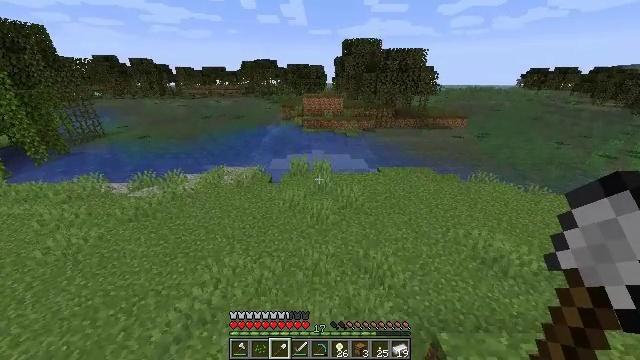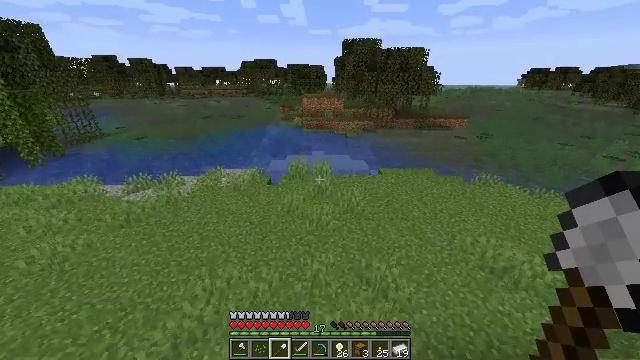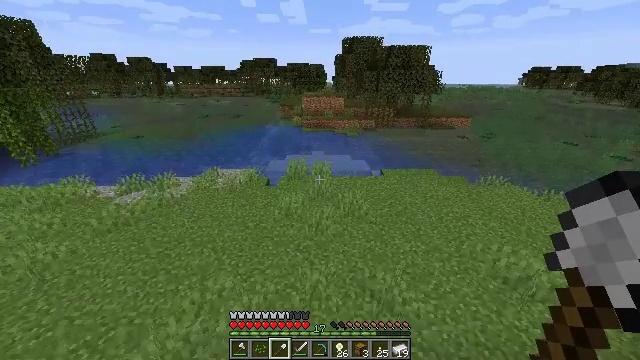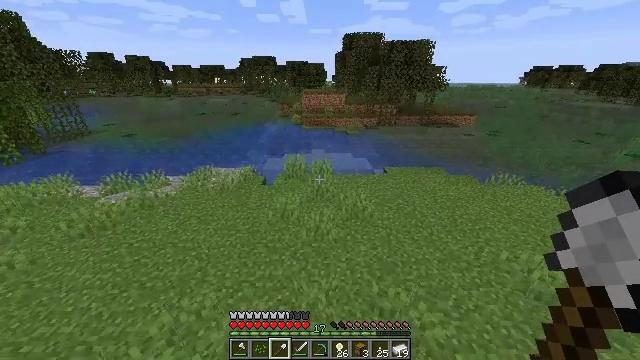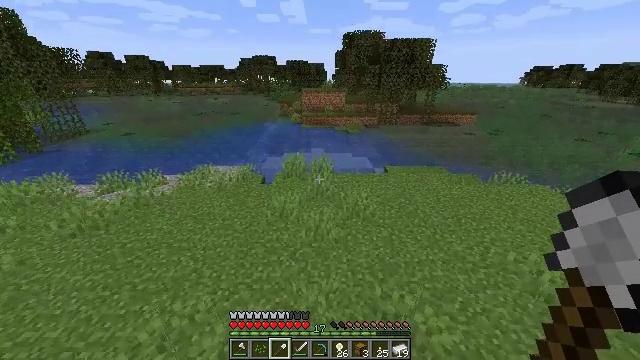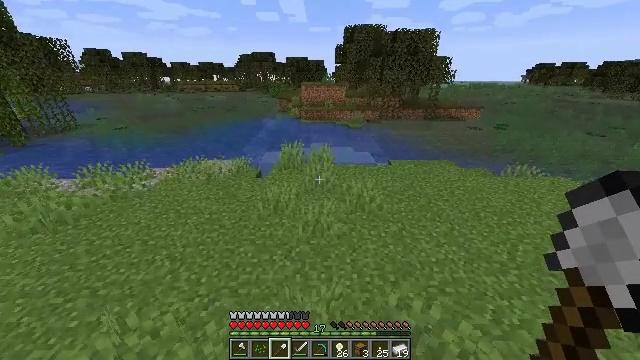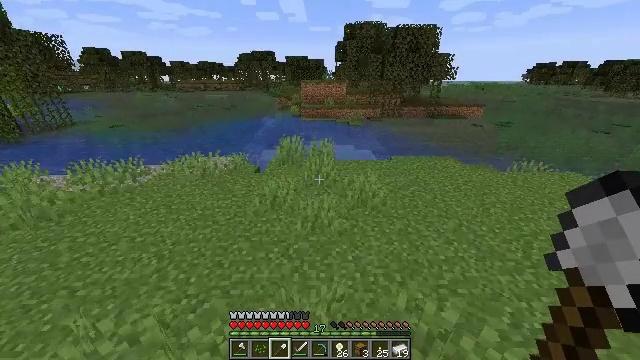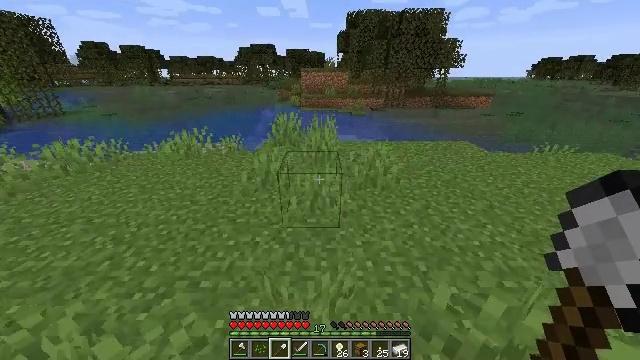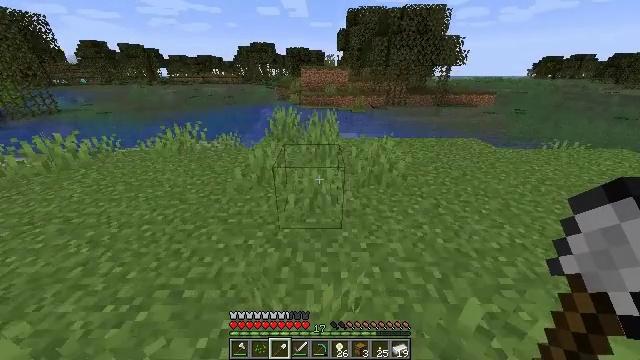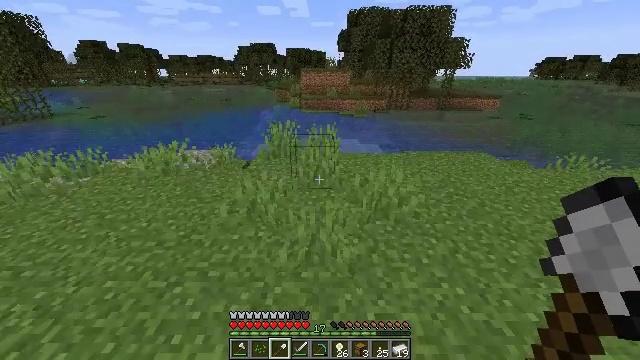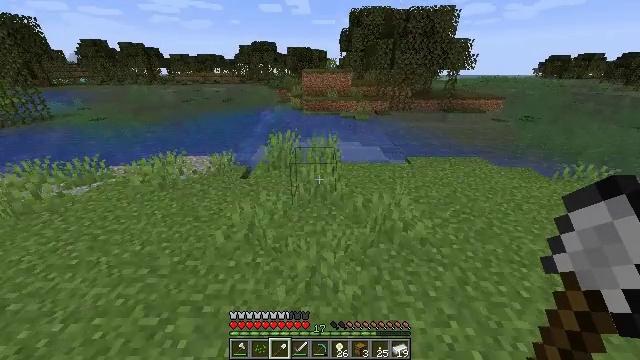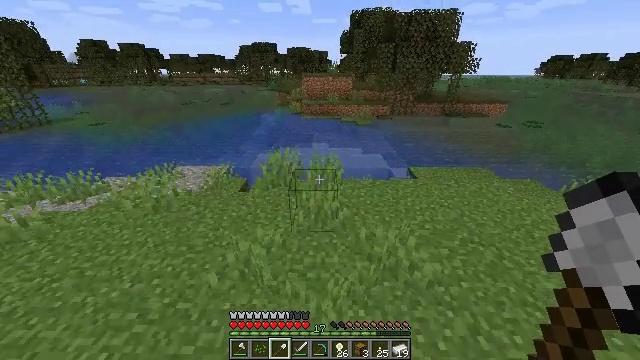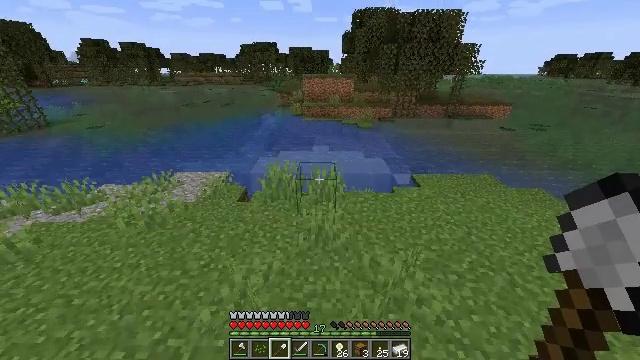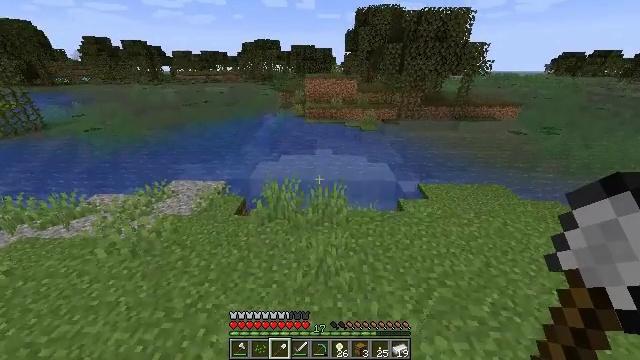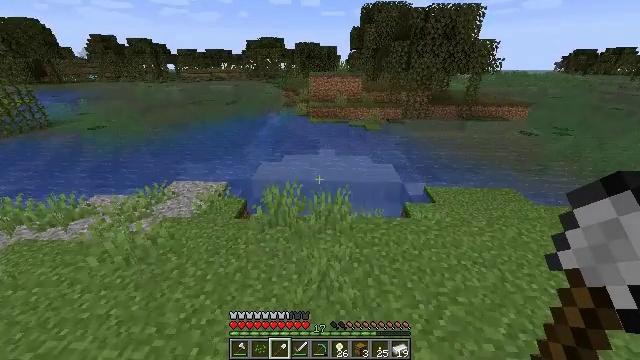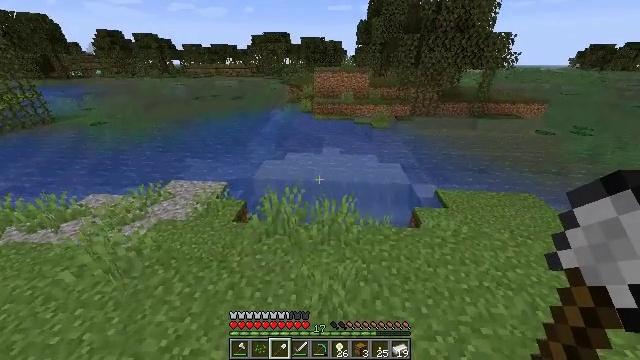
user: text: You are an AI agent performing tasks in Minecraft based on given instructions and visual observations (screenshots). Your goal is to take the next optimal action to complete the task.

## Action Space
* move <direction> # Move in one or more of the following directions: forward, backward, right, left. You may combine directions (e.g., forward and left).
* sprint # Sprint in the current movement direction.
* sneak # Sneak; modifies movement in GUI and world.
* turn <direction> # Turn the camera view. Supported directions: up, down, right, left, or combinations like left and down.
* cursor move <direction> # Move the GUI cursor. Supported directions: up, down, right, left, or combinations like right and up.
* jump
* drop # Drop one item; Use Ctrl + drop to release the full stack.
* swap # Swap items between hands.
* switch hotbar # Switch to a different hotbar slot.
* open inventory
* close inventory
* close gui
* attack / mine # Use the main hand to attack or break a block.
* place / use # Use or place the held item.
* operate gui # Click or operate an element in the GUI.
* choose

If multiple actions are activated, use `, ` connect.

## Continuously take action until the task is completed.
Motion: motion action
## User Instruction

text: Gather clay blocks.
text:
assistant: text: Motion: move forward, sprint, jump
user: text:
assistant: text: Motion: move forward, jump
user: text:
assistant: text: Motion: move forward, jump
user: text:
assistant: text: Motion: move forward, jump
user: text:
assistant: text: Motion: move forward, jump
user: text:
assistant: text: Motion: move forward, jump
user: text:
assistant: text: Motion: move forward, jump
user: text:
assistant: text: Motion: move forward, jump
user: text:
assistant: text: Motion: move forward, jump
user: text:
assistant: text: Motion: move forward, sprint, jump
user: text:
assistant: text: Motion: move forward, sprint, jump
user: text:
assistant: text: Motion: move forward, sprint, jump
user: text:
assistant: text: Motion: move forward, sprint, jump
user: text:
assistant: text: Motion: move forward, sprint, turn left, jump
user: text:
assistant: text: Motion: move forward, turn left, jump
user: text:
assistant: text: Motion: move forward, turn left, jump
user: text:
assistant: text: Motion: move forward, turn left, jump
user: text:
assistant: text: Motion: move forward, turn left, jump
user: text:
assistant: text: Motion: move forward, jump
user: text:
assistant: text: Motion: move forward, jump
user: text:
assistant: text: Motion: move forward, jump
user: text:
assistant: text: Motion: move forward, jump
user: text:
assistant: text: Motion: move forward, jump
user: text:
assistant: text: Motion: move forward, jump
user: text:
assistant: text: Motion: move forward, sprint, jump
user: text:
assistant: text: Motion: move forward, sprint, jump
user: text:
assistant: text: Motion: move forward, sprint, jump
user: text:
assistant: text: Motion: move forward, sprint, jump
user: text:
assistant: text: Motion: move forward, sprint, jump
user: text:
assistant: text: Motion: move forward, sprint, jump